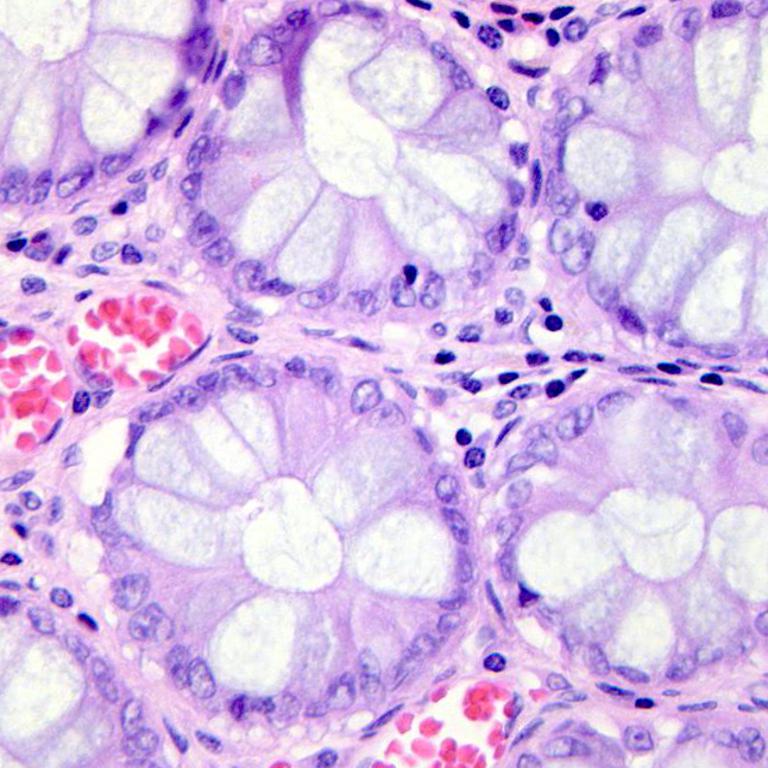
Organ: colon
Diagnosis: benign